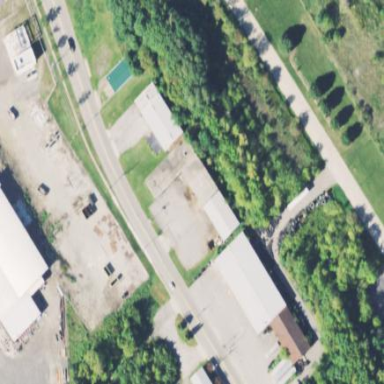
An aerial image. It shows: Industrial building.